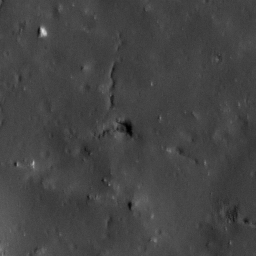
Pit: Tycho 2
Host crater: Tycho
Host type: impact_melt
Lunar coordinates: latitude -42.598, longitude 347.82